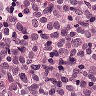
Metastatic tissue present: yes